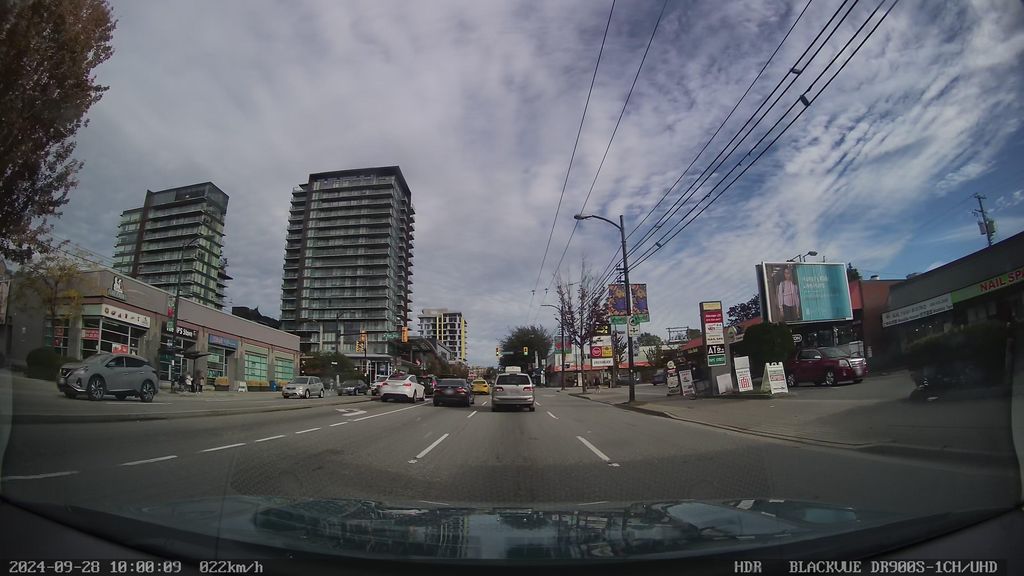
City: vancouver